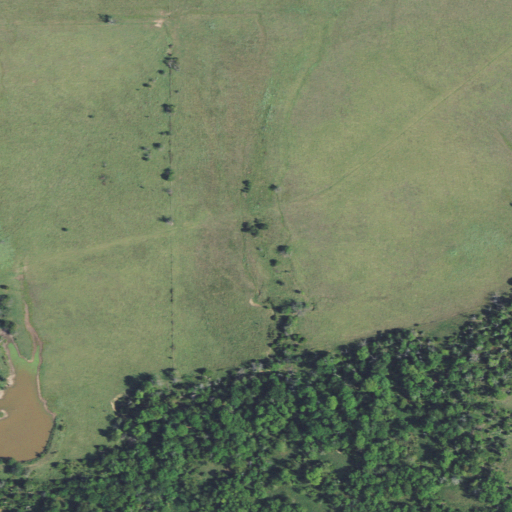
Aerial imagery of plain(s) in Oklahoma named Salt Prairie containing pasture, deciduous forest, grassland, and open water